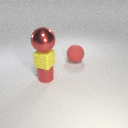
small yellow rubber cube above small red metal cylinder